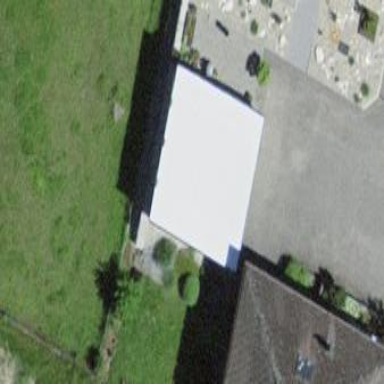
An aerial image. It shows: Garage building.